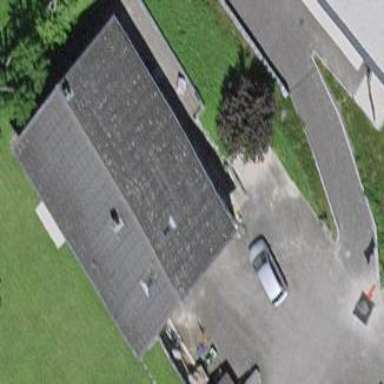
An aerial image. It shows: Building with gabled roof oriented along and colored grey.